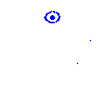
Particle: electron